Question: I am using ajax to refresh a div containing images. I use masonry to add layout initially.
Then the ajax call returns a js that refreshes the div using the html() method. Now after it completes I am calling 'masonry('reloadItems')'. But masonry loads all images onto one another. After a page resize it works. I tried manually triggering the page resize but it doesnt make masonry make the adjustments.
JS:
'''
$('#timerange-select, #category_select').bind('change', function() {
form=$('#images-filter-form');
$.get(form.action, form.serialize(),function(){
var $container = $('#images_container');
$container.imagesLoaded(function(){$container.masonry('reloadItems');});
$(window).trigger('resize');
}, 'script');
});
'''
OKay the response of this ajax request is:
'''
$('#images_container').html('<%= escape_javascript(render("shared/random_issues")) %>');
'''
So I am not appending the images. I am replacing the container to be precise.

This is actually 10 images loaded on each other.
EDIT: See 'http://stackoverflow.com/questions/<PHONE>/masonry-images-overlapping-above-each-other/<PHONE>?noredirect=1#<PHONE>' for css and html.
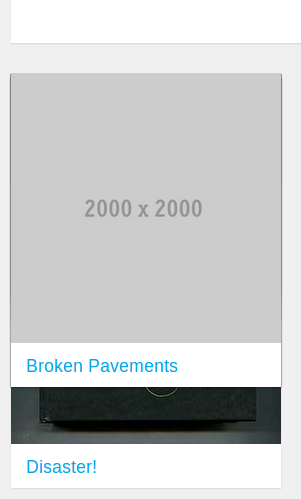
Answer: Okay I seemed to have solved the problem.
I obtained the masonry object by using:
'''
var masonry = $('#issue_container').data('masonry');
'''
Now using this method I called 'reloadItems()' and then 'layout()'. After first method call every item overlaps onto each other in one tile and then after calling layout() a nice masonry layout is formed. The animation of moving from top-left corner into a nice layout also seems nice :D.